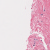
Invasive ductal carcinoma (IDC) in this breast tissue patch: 0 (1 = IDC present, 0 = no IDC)